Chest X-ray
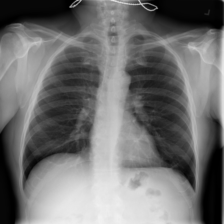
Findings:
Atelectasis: negative
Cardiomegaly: negative
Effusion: negative
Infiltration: positive
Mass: negative
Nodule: positive
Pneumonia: negative
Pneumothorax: negative
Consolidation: negative
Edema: negative
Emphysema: negative
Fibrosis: negative
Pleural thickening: negative
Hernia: negative